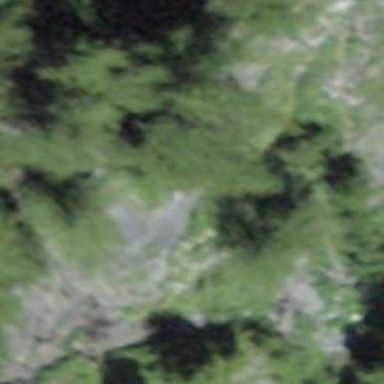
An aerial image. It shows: Cliff in nature.